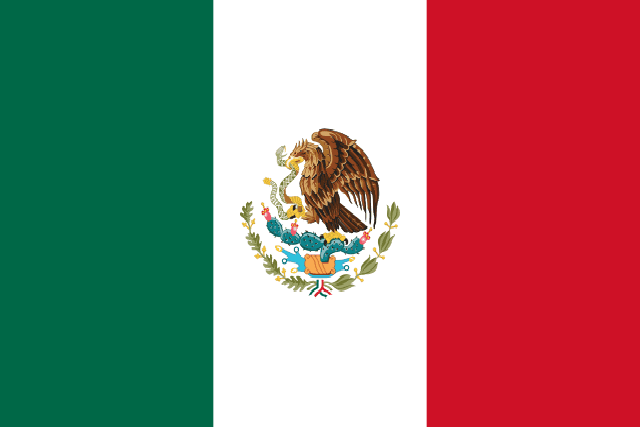
Country: Mexico
Country code: mx